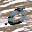
Label: 0